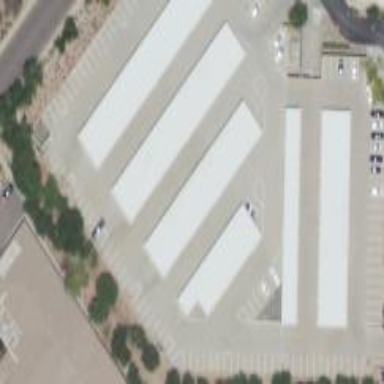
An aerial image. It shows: Carport.